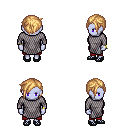
a pixel art fantasy rpg character, female body template, dark elf, purple skin, chain mail, red pants, light blonde pixie cut hairstyle, bracelets, ghillies, four views (front, back, left, right), 2x2 character sprite sheet, small pixel art, hard edges, no anti-aliasing